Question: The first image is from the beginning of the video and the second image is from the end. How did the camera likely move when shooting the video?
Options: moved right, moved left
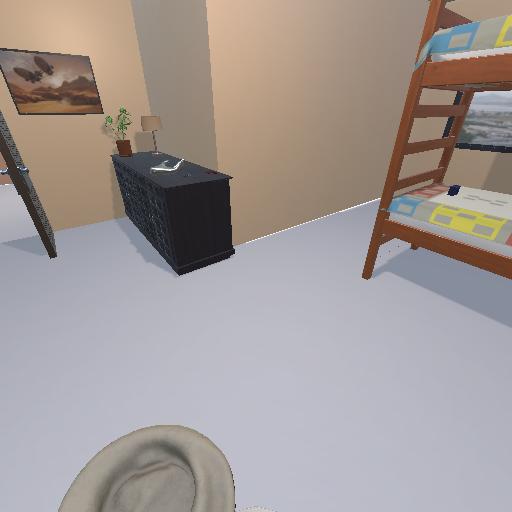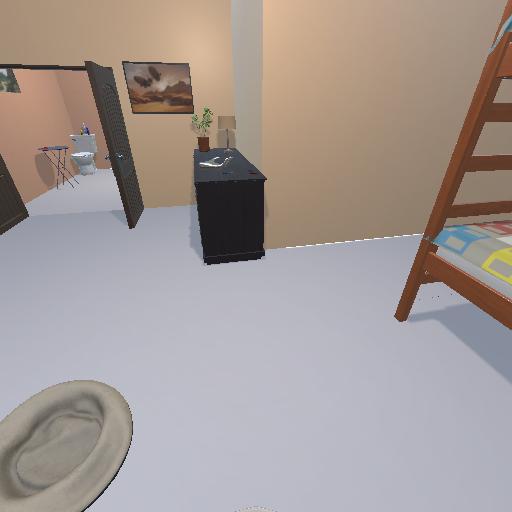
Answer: moved right